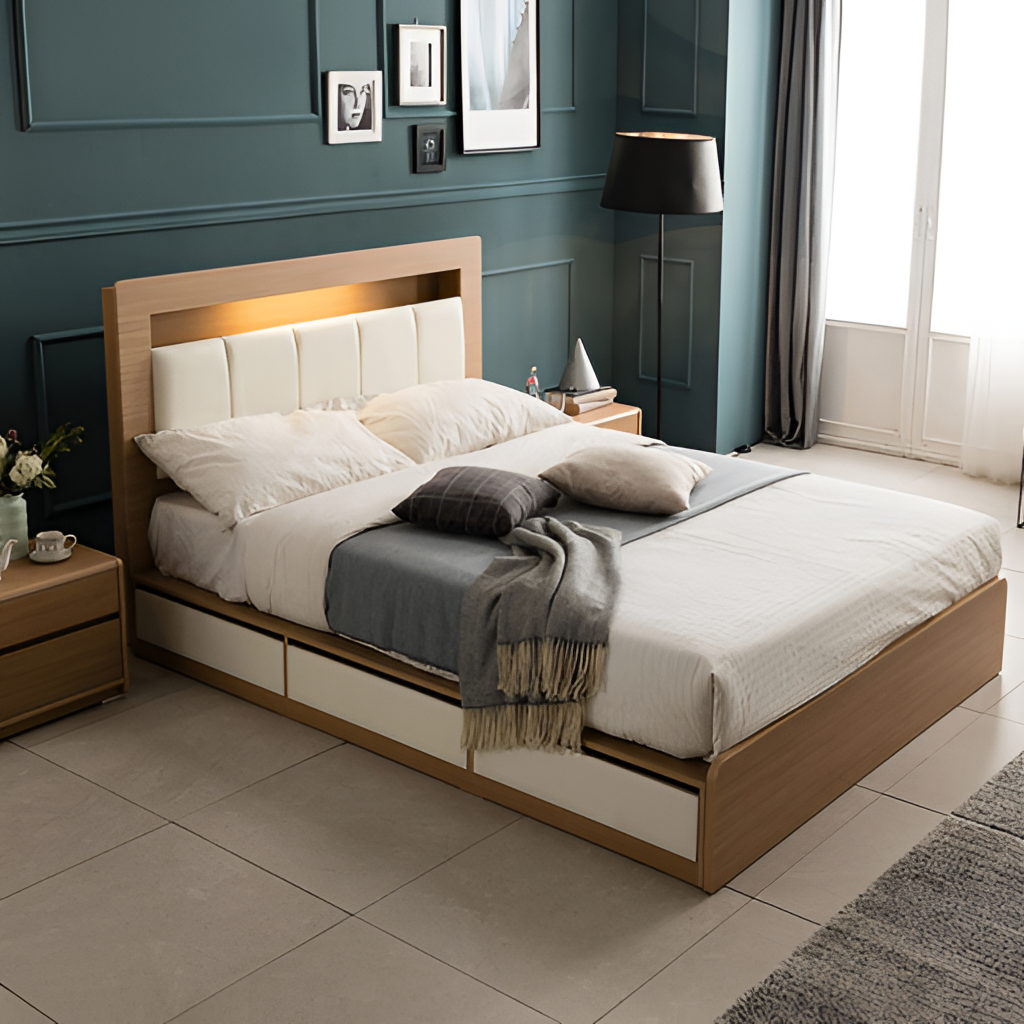
bedroom, wood illuminated headboard bed, gray tile flooring, with large square pattern, paint wallpaper, with solid pattern, modern